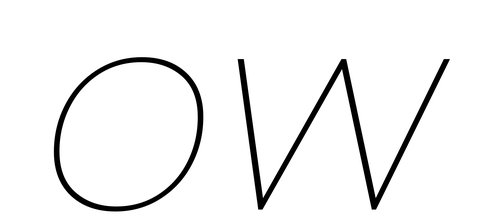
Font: Poppins-ThinItalic